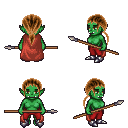
a pixel art fantasy rpg character, female body template, orc, green skin, maroon cape, red pants, brown ponytail hairstyle, metal boots, spear, four views (front, back, left, right), 2x2 character sprite sheet, small pixel art, hard edges, no anti-aliasing